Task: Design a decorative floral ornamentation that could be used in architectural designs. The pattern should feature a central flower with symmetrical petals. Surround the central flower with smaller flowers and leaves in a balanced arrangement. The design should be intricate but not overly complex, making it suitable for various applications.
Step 871:
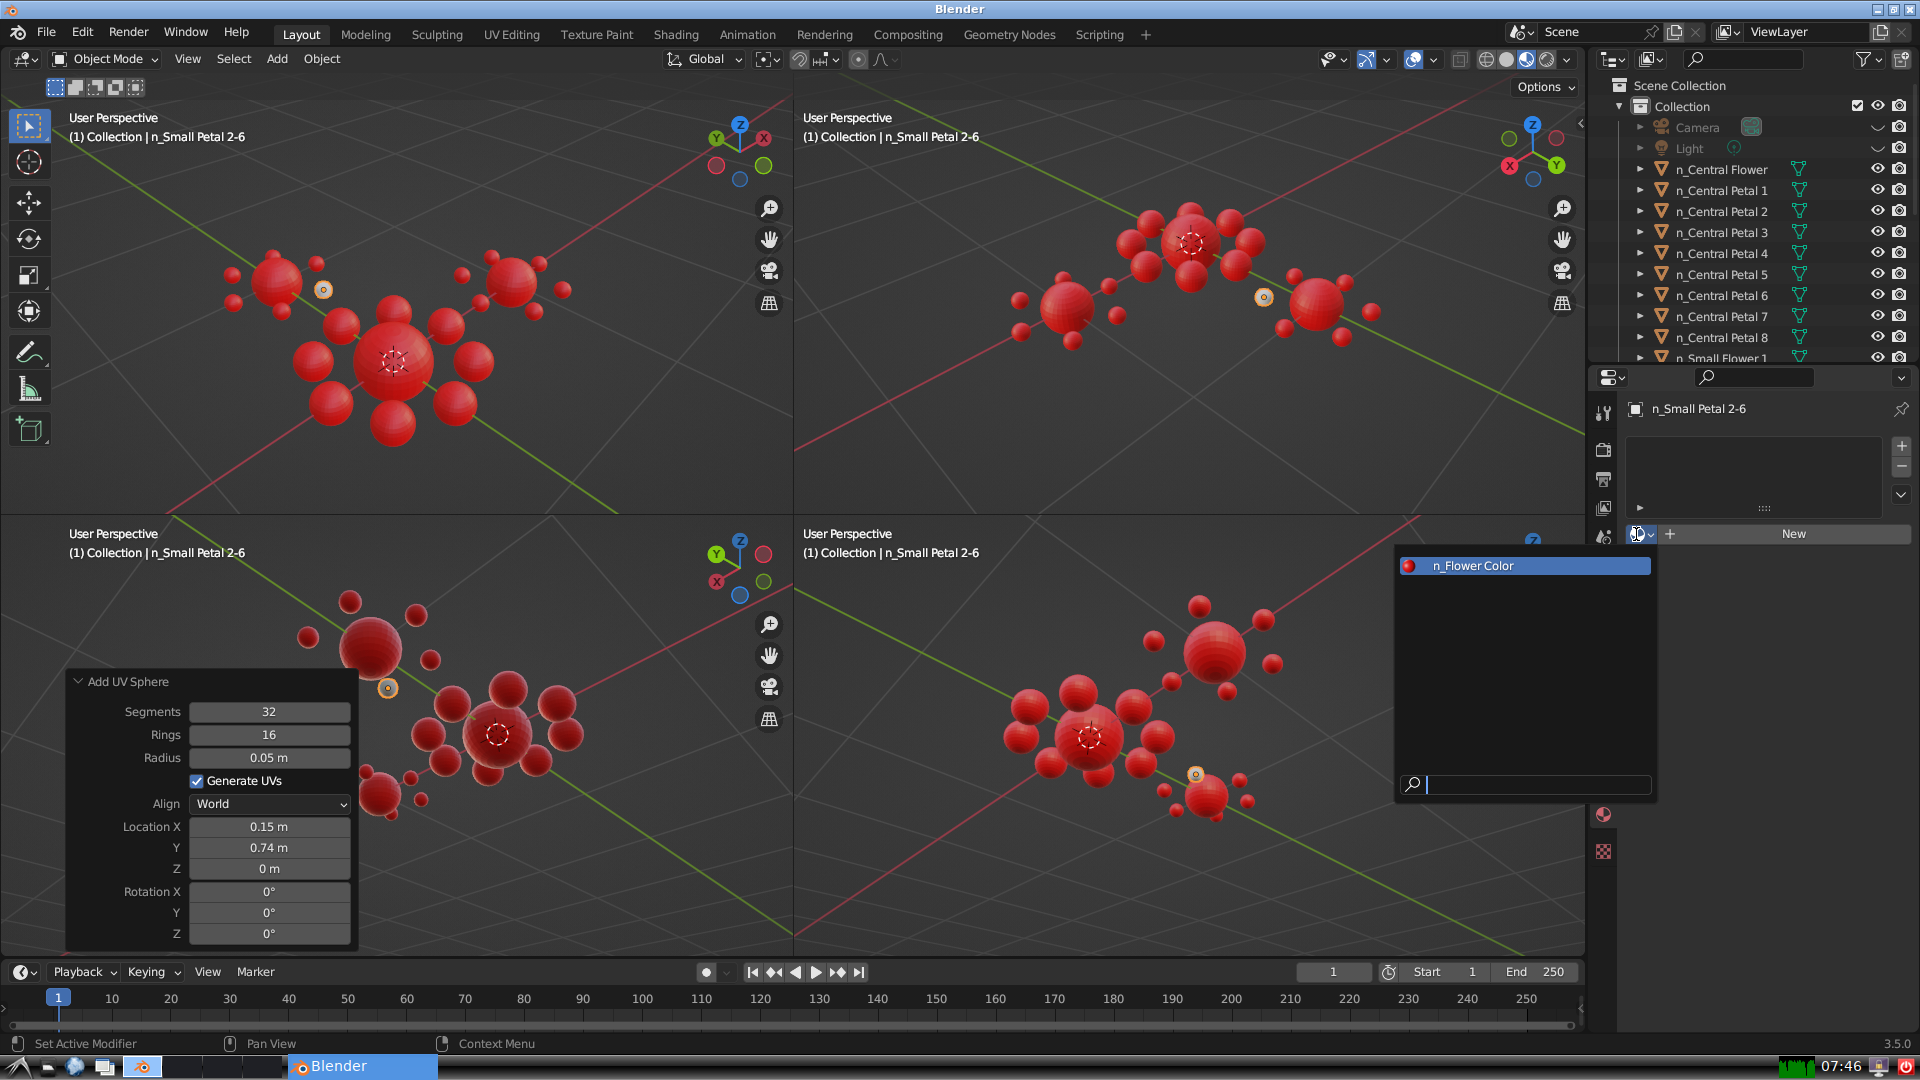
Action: input_text: n_Flower Color